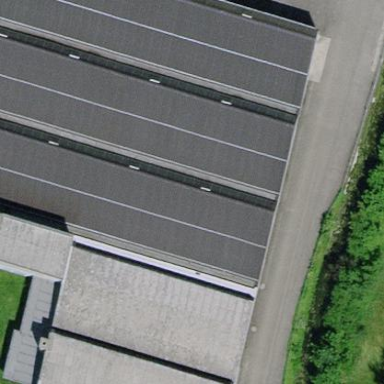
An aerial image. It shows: Industrial building.